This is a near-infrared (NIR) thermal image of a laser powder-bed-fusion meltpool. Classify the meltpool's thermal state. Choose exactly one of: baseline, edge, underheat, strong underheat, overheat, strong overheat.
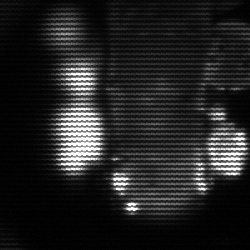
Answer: strong underheat